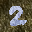
Label: 2